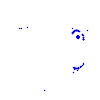
Particle: kaon